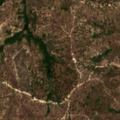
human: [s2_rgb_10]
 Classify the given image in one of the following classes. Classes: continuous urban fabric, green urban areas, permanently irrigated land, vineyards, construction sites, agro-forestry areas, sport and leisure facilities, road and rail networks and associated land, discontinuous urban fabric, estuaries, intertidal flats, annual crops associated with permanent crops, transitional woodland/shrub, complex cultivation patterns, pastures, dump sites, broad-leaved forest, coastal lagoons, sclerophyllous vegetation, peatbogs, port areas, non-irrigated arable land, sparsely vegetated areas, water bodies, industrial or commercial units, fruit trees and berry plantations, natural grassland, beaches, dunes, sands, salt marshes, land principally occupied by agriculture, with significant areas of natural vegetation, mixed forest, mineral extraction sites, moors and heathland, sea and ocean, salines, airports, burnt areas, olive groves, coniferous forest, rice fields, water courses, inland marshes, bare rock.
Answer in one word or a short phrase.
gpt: agro-forestry areas